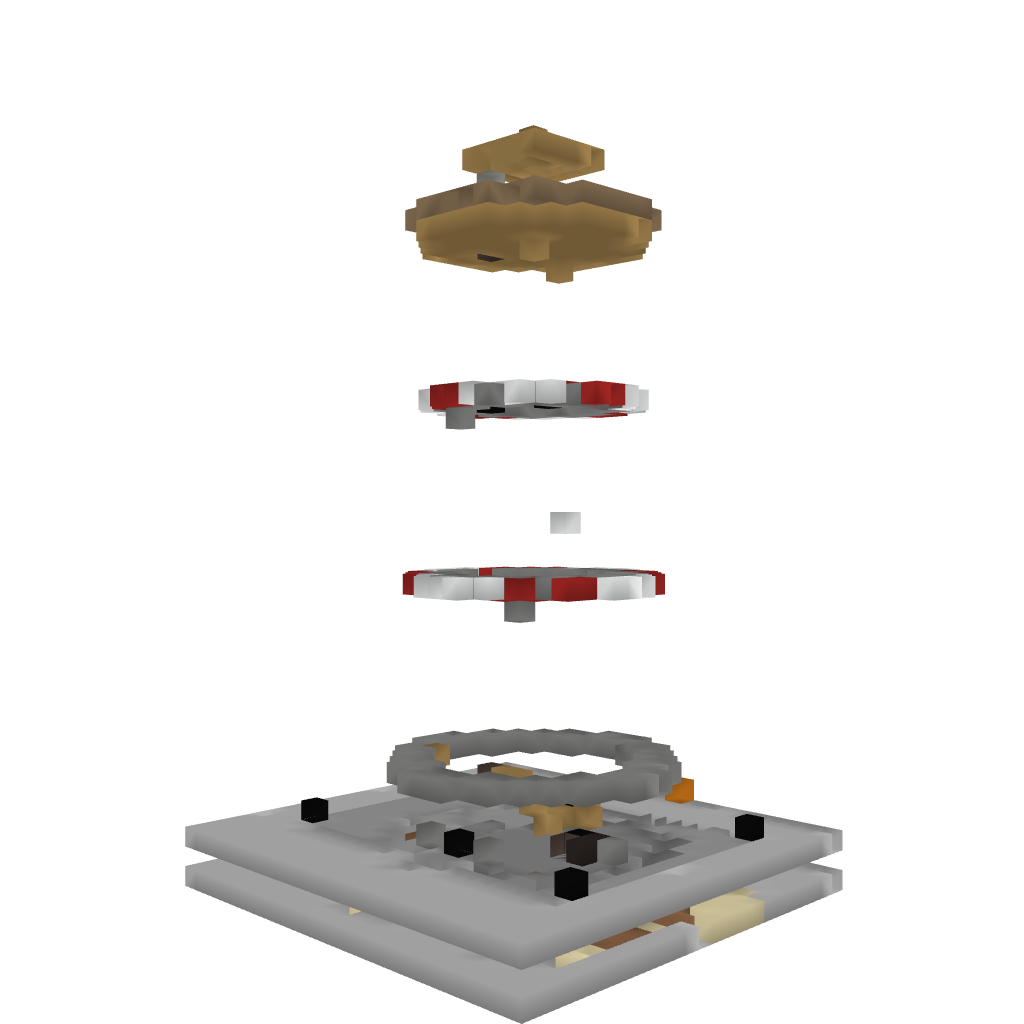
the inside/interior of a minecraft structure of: Small lighthouse